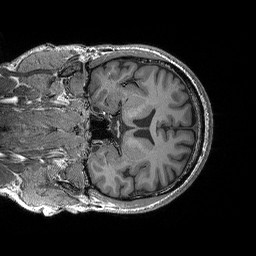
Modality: T1w
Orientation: coronal
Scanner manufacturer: siemens
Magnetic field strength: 3 T
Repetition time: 2.3 s
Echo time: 0.00298 s